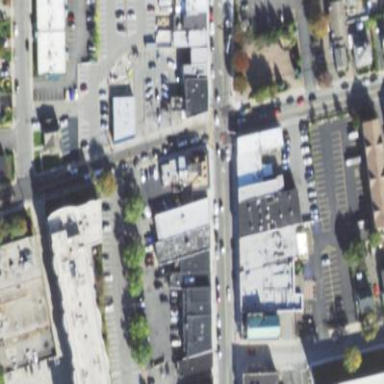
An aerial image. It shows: Retail area.